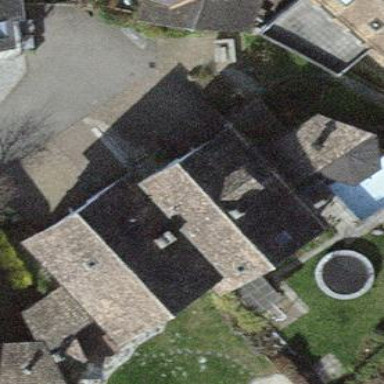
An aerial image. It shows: Terrace building.